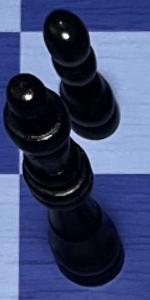
Label: Queen_Black